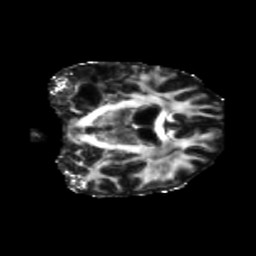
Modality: FA
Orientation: coronal
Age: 58
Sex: female
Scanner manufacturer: siemens
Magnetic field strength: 3 T
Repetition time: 5.25 s
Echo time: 0.08 s